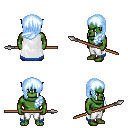
a pixel art fantasy rpg character, male body template, orc, green skin, white trimmed cape, white pants, white cyan left-swept hairstyle, spear, four views (front, back, left, right), 2x2 character sprite sheet, small pixel art, hard edges, no anti-aliasing